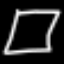
Label: square